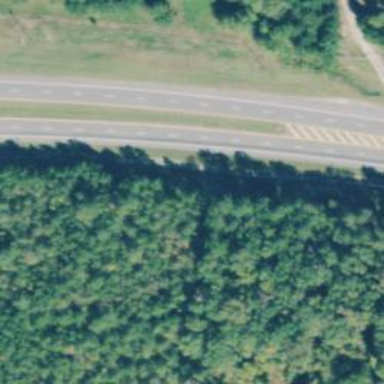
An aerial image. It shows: Asphalt trunk highway classified as expressway.